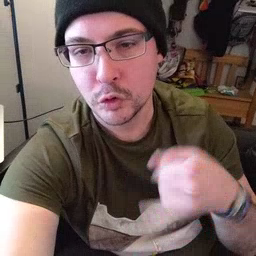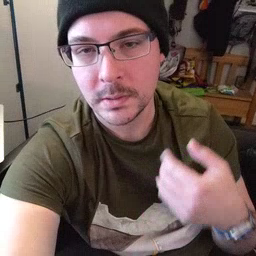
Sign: jeans